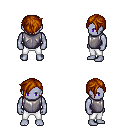
a pixel art fantasy rpg character, male body template, dark elf, purple skin, steel chest armor, white pants, brunette pixie cut hairstyle, four views (front, back, left, right), 2x2 character sprite sheet, small pixel art, hard edges, no anti-aliasing